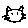
Label: cat